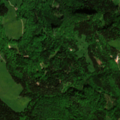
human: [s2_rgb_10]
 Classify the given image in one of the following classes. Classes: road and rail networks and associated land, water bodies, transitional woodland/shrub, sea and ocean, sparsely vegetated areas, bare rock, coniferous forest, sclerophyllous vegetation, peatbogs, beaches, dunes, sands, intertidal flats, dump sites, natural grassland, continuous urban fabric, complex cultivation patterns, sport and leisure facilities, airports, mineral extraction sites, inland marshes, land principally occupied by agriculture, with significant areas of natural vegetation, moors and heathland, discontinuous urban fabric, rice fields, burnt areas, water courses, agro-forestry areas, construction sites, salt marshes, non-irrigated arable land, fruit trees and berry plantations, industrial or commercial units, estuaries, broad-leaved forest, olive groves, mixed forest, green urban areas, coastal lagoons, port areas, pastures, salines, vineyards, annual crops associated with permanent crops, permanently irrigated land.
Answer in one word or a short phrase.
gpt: pastures, coniferous forest, mixed forest